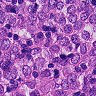
Metastatic tissue present: yes